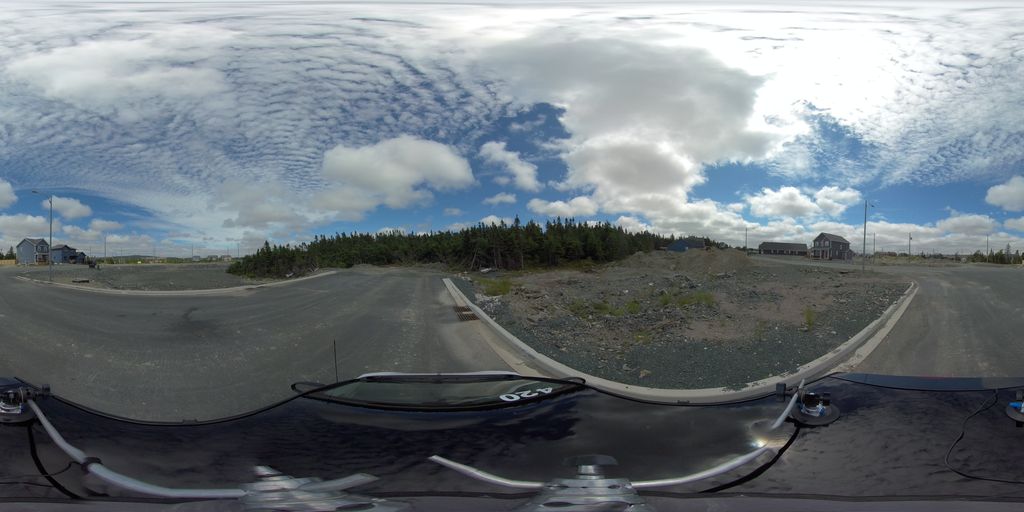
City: st_johns